Question: In <URL> question.
The problem can not be solved in jasper report since it seems to be an <URL>
'''
public class FontTest {
/** The resulting PDF file. */
public static final String RESULT = "pdf/fontTest.pdf";
/** the text to render. */
public static final String TEST = "crng:ang:maa:thnnysng:khng:";
public void createPdf(String filename) throws IOException, DocumentException {
Document document = new Document();
PdfWriter writer = PdfWriter.getInstance(document, new FileOutputStream(filename));
document.open();
BaseFont bf = BaseFont.createFont(
"lib/mm3.ttf", BaseFont.IDENTITY_H, BaseFont.EMBEDDED);
Font font = new Font(bf, 20);
ColumnText column = new ColumnText(writer.getDirectContent());
column.setSimpleColumn(36, 730, 569, 36);
column.addElement(new Paragraph(TEST, font));
column.go();
document.close();
}
public static void main(String[] args) throws IOException, DocumentException {
new FontTest().createPdf(RESULT);
}
}
'''
The font can be downloaded at <URL>
Will render incorrectly as:

it should render as (in browser using same 'ttf')
<URL>
Just out of curiosity what is happening? (seems like certain char, with dotted circles should move backwards but this is not happening).
Is this a problem with '.tff' or that iText does not support these kind of fonts?
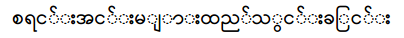
Answer: <URL>
The behavior you see is caused by the fact that iText . (Current version on <URL>
You need one of the next, unreleased versions of iText. We'll release beta versions next year (2016) but only to customers
Thanks to some bounty offered by <URL>